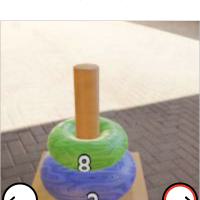
Task: sum
Answer: 10